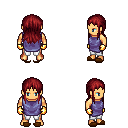
a pixel art fantasy rpg character, male body template, human, tanned skin, chain tabard jacket, white pants, brunette unkempt hairstyle, gold gloves, brown slippers, four views (front, back, left, right), 2x2 character sprite sheet, small pixel art, hard edges, no anti-aliasing